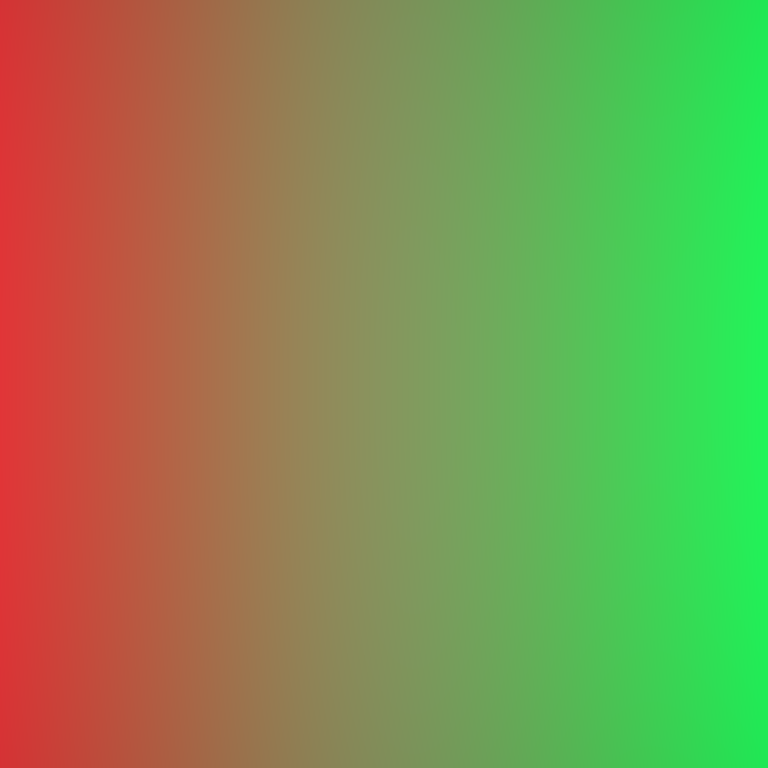
Abstract light effect, smooth gradient from red to green, calm atmosphere, soft blend, no room, no furniture, no objects.